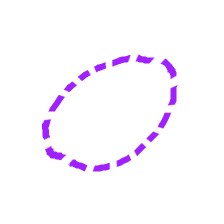
Shape: circle